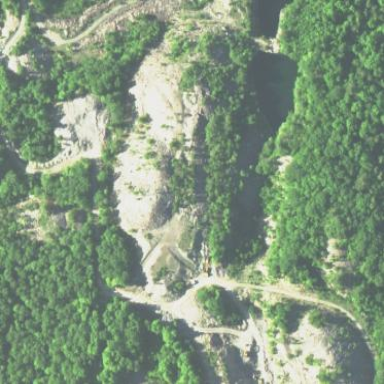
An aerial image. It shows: Quarry area.